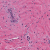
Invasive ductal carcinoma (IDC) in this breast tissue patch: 0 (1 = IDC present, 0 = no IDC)